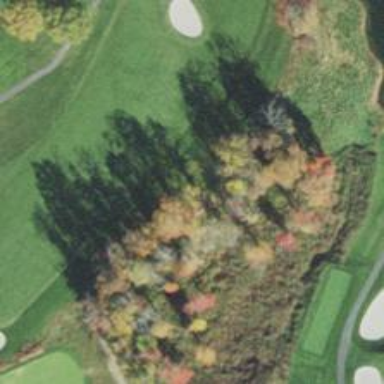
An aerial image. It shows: Area with grass used as rough in golf course.